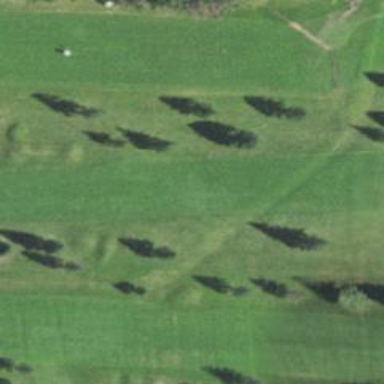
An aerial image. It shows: Golf hole.